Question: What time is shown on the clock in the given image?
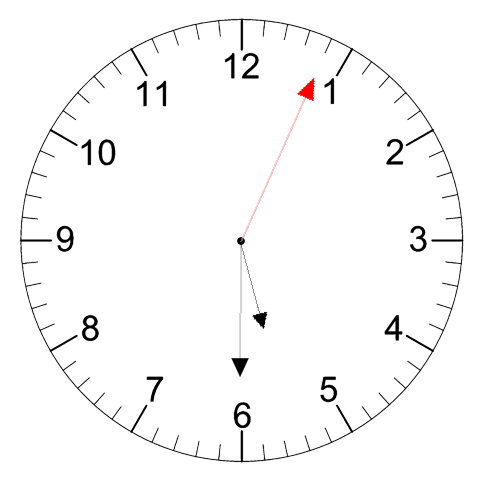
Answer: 05:30:04